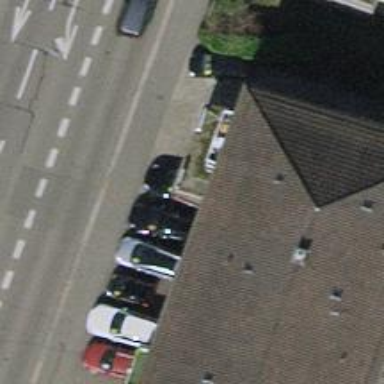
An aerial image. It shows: Shop that sells cars.